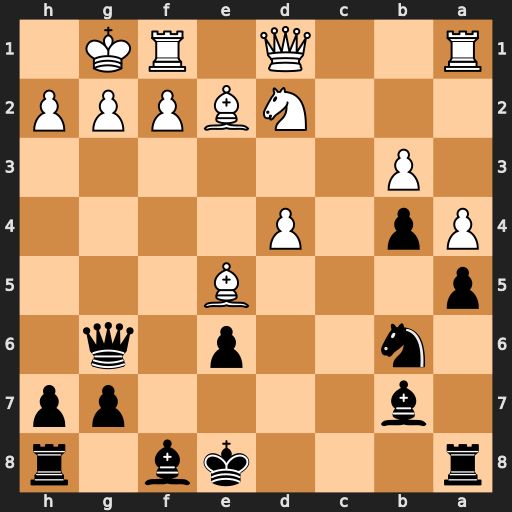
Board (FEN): r3kb1r/1b4pp/1n2p1q1/p3B3/Pp1P4/1P6/3NBPPP/R2Q1RK1
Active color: b
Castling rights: kq
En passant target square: -
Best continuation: Qxg2#